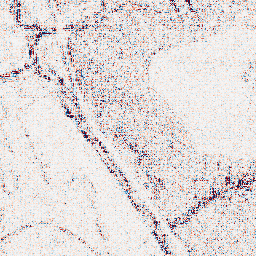
Category: wavelet
Decomposition family: wavelet_dwt
Decomposition parameters: wavelet: sym4
level: 1
Upsampling method: area
Upsampling parameters: scale: 4
Upsampling scale: 4